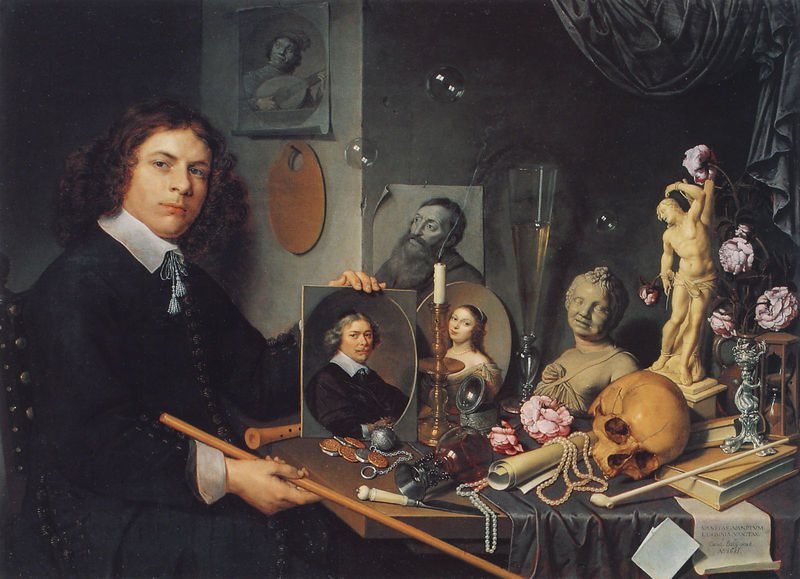
Titel: Selbstportrait mit einem allegorischen Stilleben
Künstler: David Bailly
Institution: Leiden, Stedelijk Museum De Lakenhal
Schlagwörter: gemälde, mann, blume, blumen, frau, glas, haar, raum, schmuck, tisch, rose, rosen, tuch, anatomie, kragen, messer, schädel, bild, bildnis, holland, niederlande, portrait, porträt, gewand, musiker, locken, perlen, stock, skulptur, statue, stillleben, bilder, papier, stab, kette, figuren, gardine, pfeife, büste, kerze, maler, uhr, zeigen, selbstporträt, perlenkette, knochen, vanitas, buch, geld, künstler, ketten, palette, flöte, kerzenständer, selbstportrait, totenkopf, dolch, sammler, varnitas, miniatur, statur, münzen, seifenblasen, tich, sanduhr, 1600, niderland